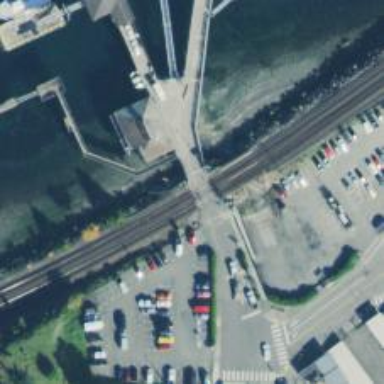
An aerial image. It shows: Railway crossing.